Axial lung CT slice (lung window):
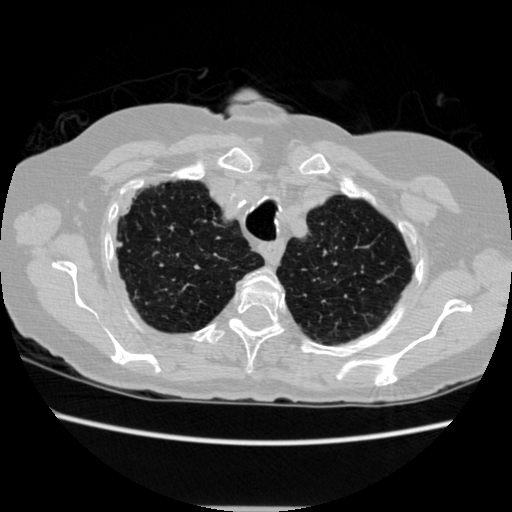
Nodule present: no